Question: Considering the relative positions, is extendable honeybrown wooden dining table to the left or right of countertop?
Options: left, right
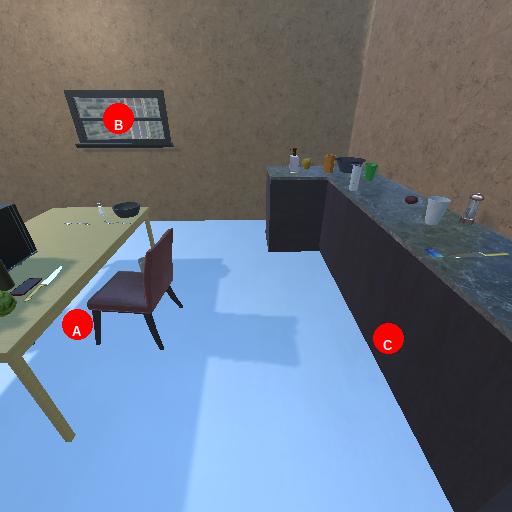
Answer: left